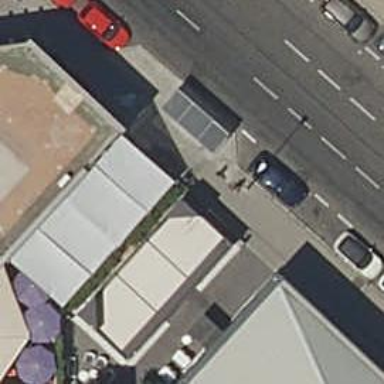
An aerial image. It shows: Restaurant.